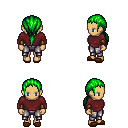
a pixel art fantasy rpg character, female body template, human, tanned skin, maroon long-sleeve shirt, metal pants, green ponytail hairstyle, cloth bracers, brown slippers, four views (front, back, left, right), 2x2 character sprite sheet, small pixel art, hard edges, no anti-aliasing